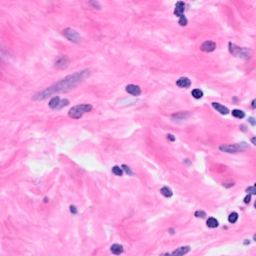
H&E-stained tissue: Breast